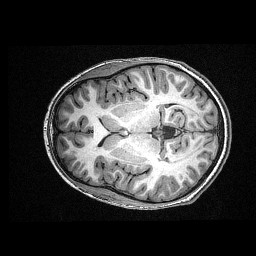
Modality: T1w
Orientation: axial
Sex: female
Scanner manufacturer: siemens
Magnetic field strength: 3 T
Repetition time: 2.3 s
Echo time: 0.00336 s